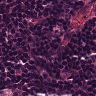
Metastatic tissue present: no